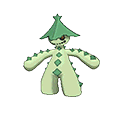
Pok\u00e9mon: cacturne